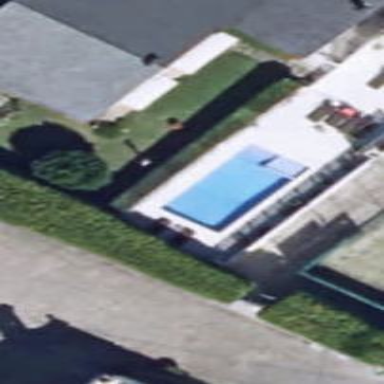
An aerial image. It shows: Swimming pool located in leisure land.